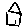
Label: house